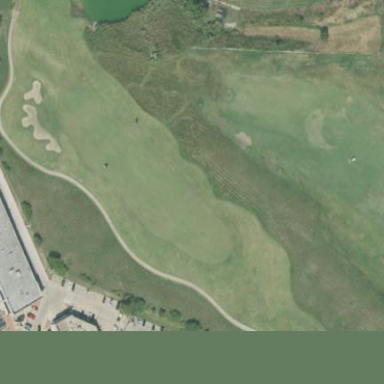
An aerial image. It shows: Rough area in golf course.